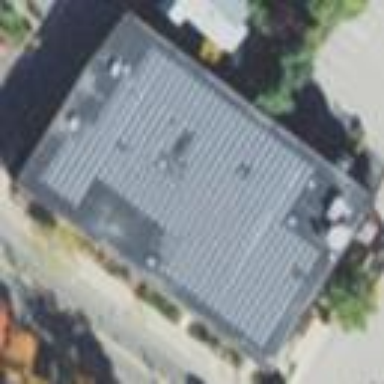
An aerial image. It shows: Clinic building offering healthcare services.